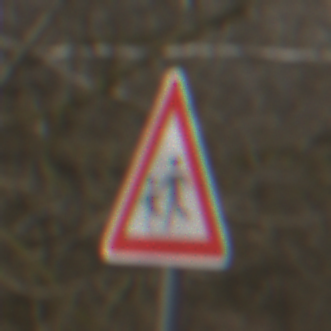
Verkehrszeichen: KinderRechts
Umgebung: Outdoor, Nature
Tageszeit: MorningAfternoon
Wetter: Clear
Licht: Natural
Jahreszeit: Winter
Kontrast: HighContrast